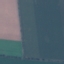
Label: AnnualCrop